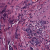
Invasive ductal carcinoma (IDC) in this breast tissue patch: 1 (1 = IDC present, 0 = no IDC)